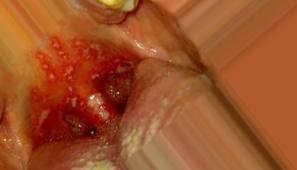
Condition: Mouth Ulcer